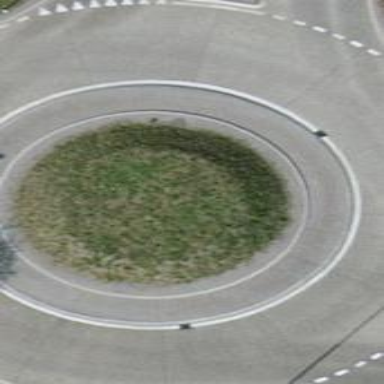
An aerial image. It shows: Tertiary road made of asphalt leading to roundabout junction.